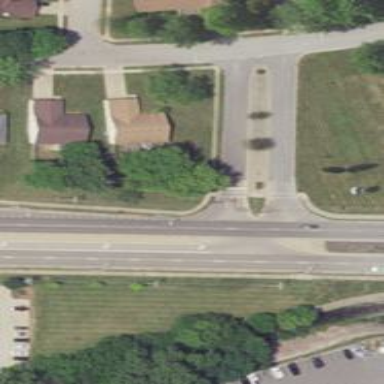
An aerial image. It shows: Solid stop line on the road.